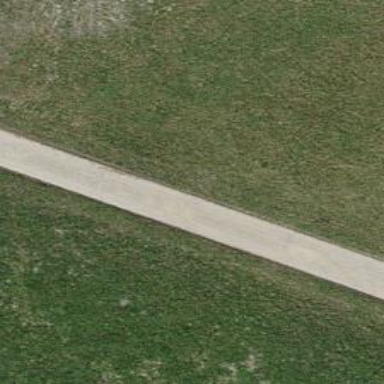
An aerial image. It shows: Concrete track with grade1 quality.